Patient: sex M, age 83
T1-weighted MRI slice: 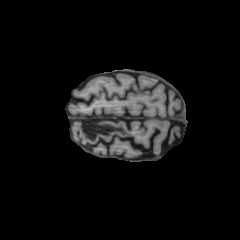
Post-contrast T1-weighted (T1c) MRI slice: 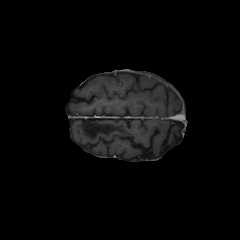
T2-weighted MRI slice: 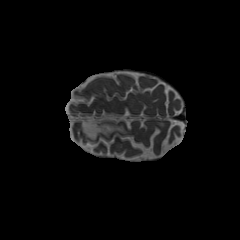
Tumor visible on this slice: no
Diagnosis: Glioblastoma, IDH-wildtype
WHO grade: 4